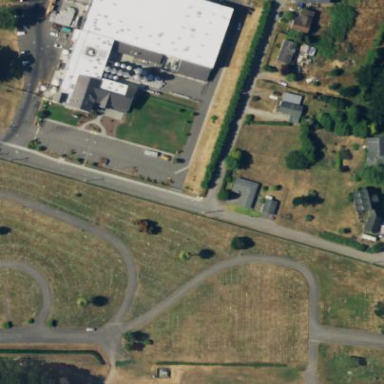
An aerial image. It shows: Cemetery.